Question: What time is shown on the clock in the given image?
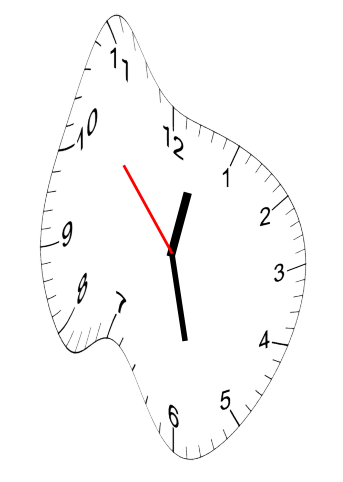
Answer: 12:27:53